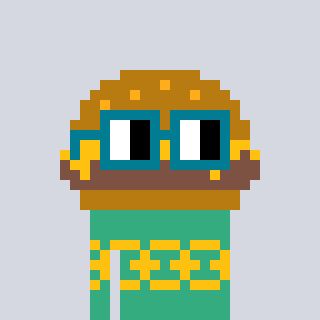
a pixel art character with square dark green glasses, a burger-shaped head and a teal-colored body on a cool background